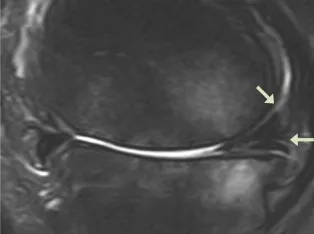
MRI sagittal . Pretreatment MRI scans. Sequential image, 6/20.
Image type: radiology (mri)